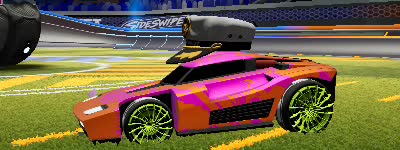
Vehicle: breakout